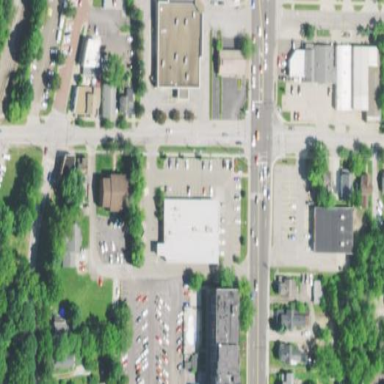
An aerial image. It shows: Retail area.